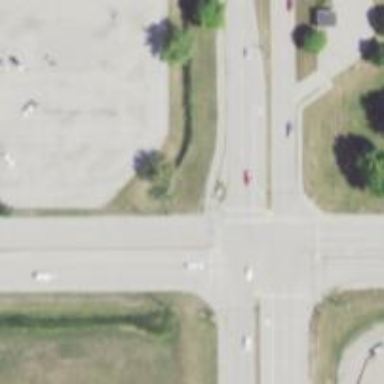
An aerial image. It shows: Marked crossing on asphalt cycleway road.